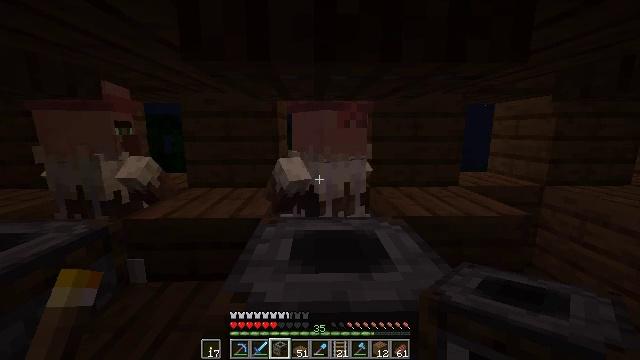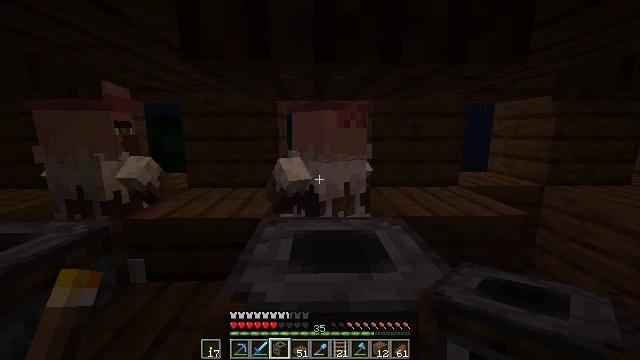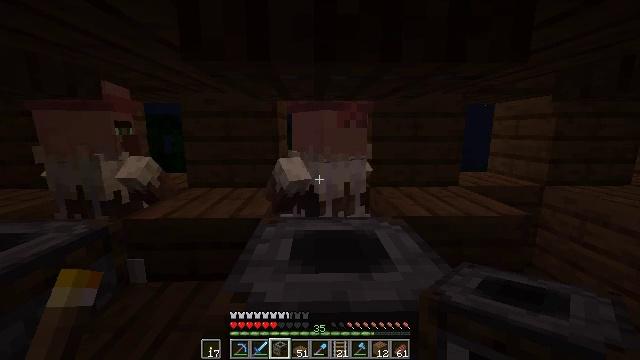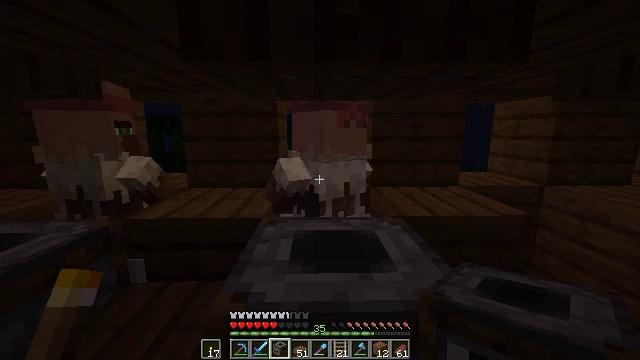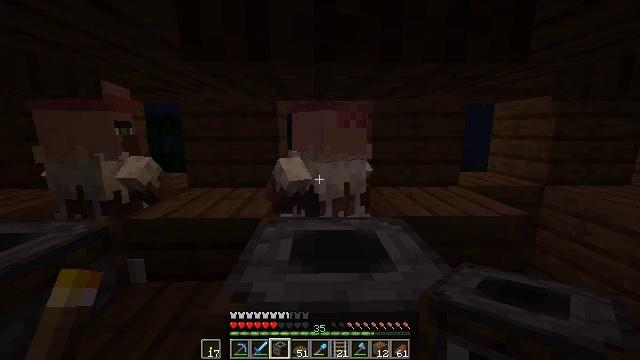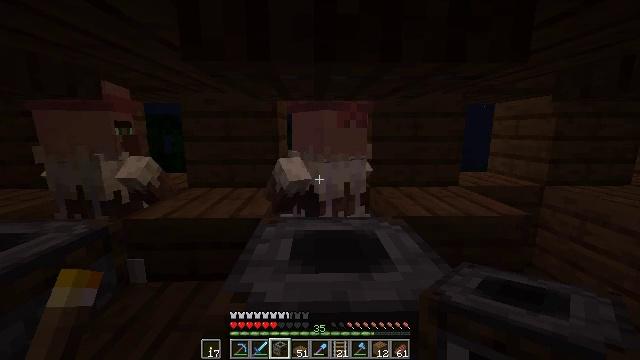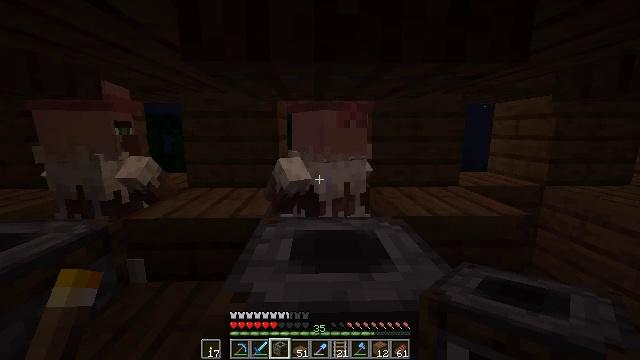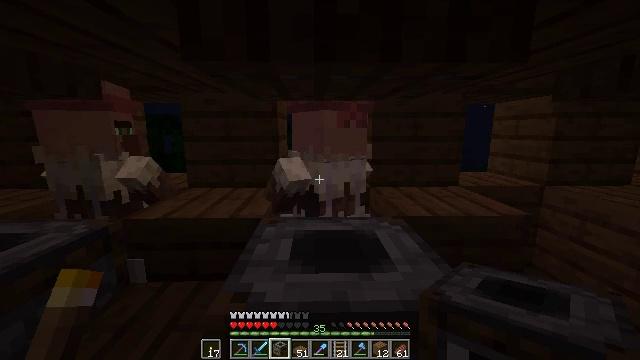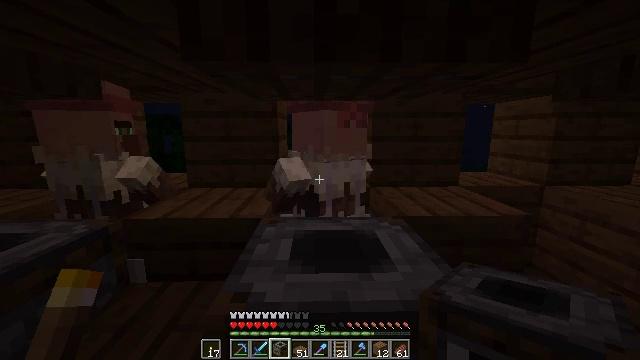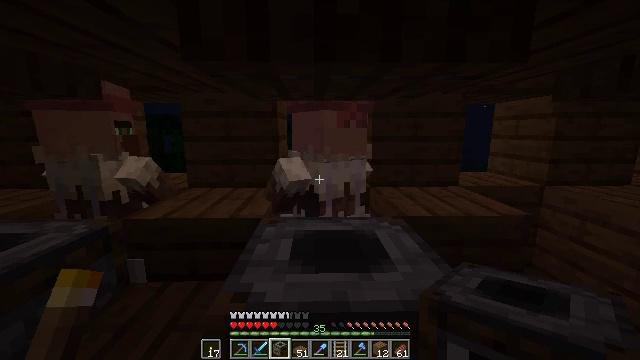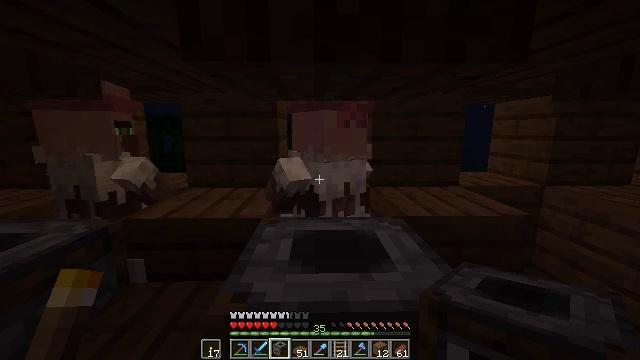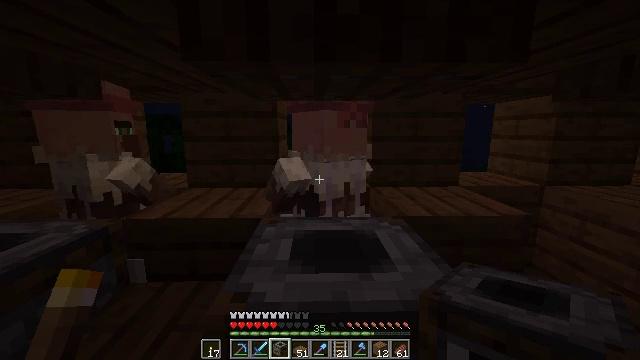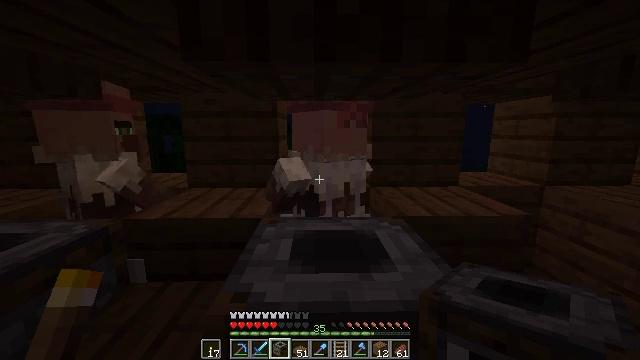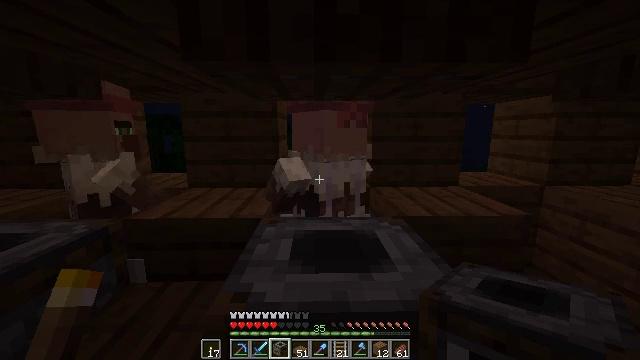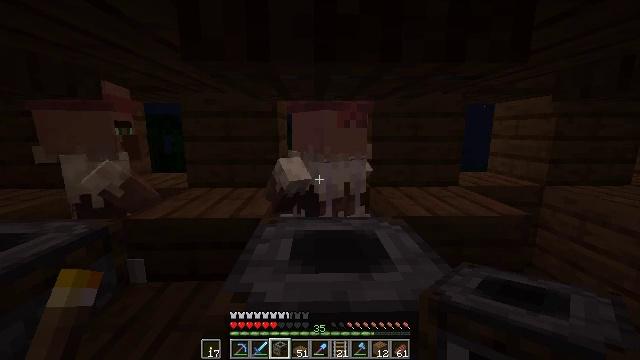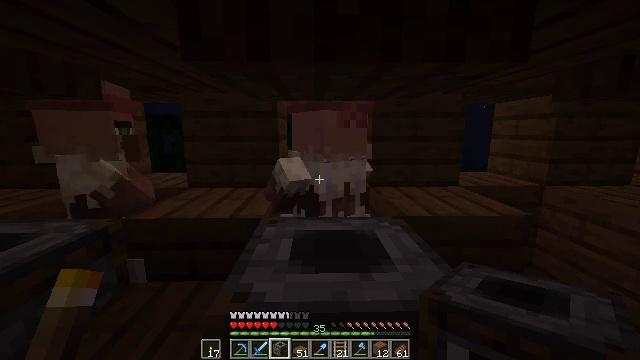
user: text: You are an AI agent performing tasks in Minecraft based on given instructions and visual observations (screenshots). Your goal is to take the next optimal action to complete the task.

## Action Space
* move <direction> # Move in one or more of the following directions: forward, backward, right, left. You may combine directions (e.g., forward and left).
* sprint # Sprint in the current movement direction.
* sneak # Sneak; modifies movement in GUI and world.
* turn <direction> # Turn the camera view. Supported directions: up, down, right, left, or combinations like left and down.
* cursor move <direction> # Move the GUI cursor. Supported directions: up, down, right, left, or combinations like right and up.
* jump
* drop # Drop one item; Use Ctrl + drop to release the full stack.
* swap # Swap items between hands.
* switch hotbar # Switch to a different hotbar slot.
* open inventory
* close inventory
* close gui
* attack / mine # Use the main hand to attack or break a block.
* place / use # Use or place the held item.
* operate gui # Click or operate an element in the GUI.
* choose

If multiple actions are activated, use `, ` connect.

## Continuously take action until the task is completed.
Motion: motion action
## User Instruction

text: Destroy the smoker to move it.
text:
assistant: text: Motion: no_op
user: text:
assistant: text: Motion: no_op
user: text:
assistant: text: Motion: no_op
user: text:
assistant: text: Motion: no_op
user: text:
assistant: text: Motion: no_op
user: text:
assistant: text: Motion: no_op
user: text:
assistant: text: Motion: no_op
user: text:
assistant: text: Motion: no_op
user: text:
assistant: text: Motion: no_op
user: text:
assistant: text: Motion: no_op
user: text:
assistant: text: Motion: no_op
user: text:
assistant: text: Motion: no_op
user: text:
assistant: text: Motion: no_op
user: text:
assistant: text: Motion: no_op
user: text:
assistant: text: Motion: no_op
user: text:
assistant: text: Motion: no_op
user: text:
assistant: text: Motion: no_op
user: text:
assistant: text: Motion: no_op
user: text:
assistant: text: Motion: no_op
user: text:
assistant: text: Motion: no_op
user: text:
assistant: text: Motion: no_op
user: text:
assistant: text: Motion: no_op
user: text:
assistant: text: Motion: no_op
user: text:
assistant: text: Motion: no_op
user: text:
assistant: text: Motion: no_op
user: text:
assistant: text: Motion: no_op
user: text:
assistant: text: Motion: no_op
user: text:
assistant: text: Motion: no_op
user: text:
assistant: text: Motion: no_op
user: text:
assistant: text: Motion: no_op